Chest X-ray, AP view. Patient: 48 years old, sex F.
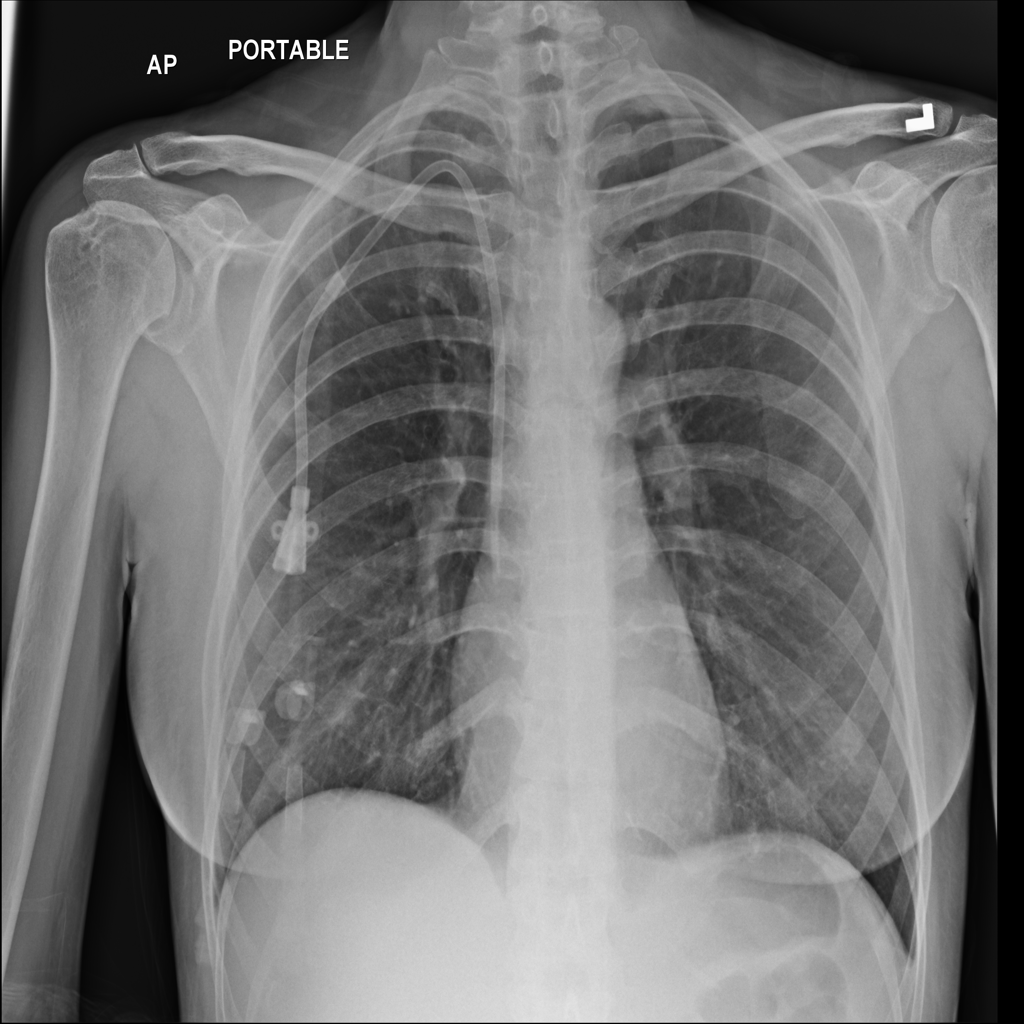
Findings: Edema, Infiltration, Pneumonia